Field crop: tomato
Growth stage: 2
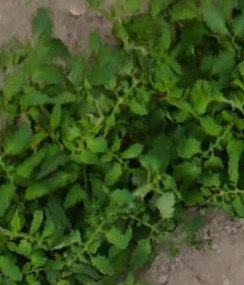
Species: tomato